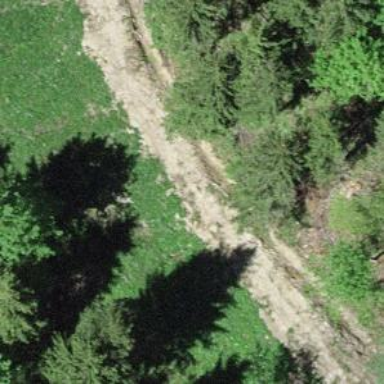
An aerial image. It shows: Muddy path.